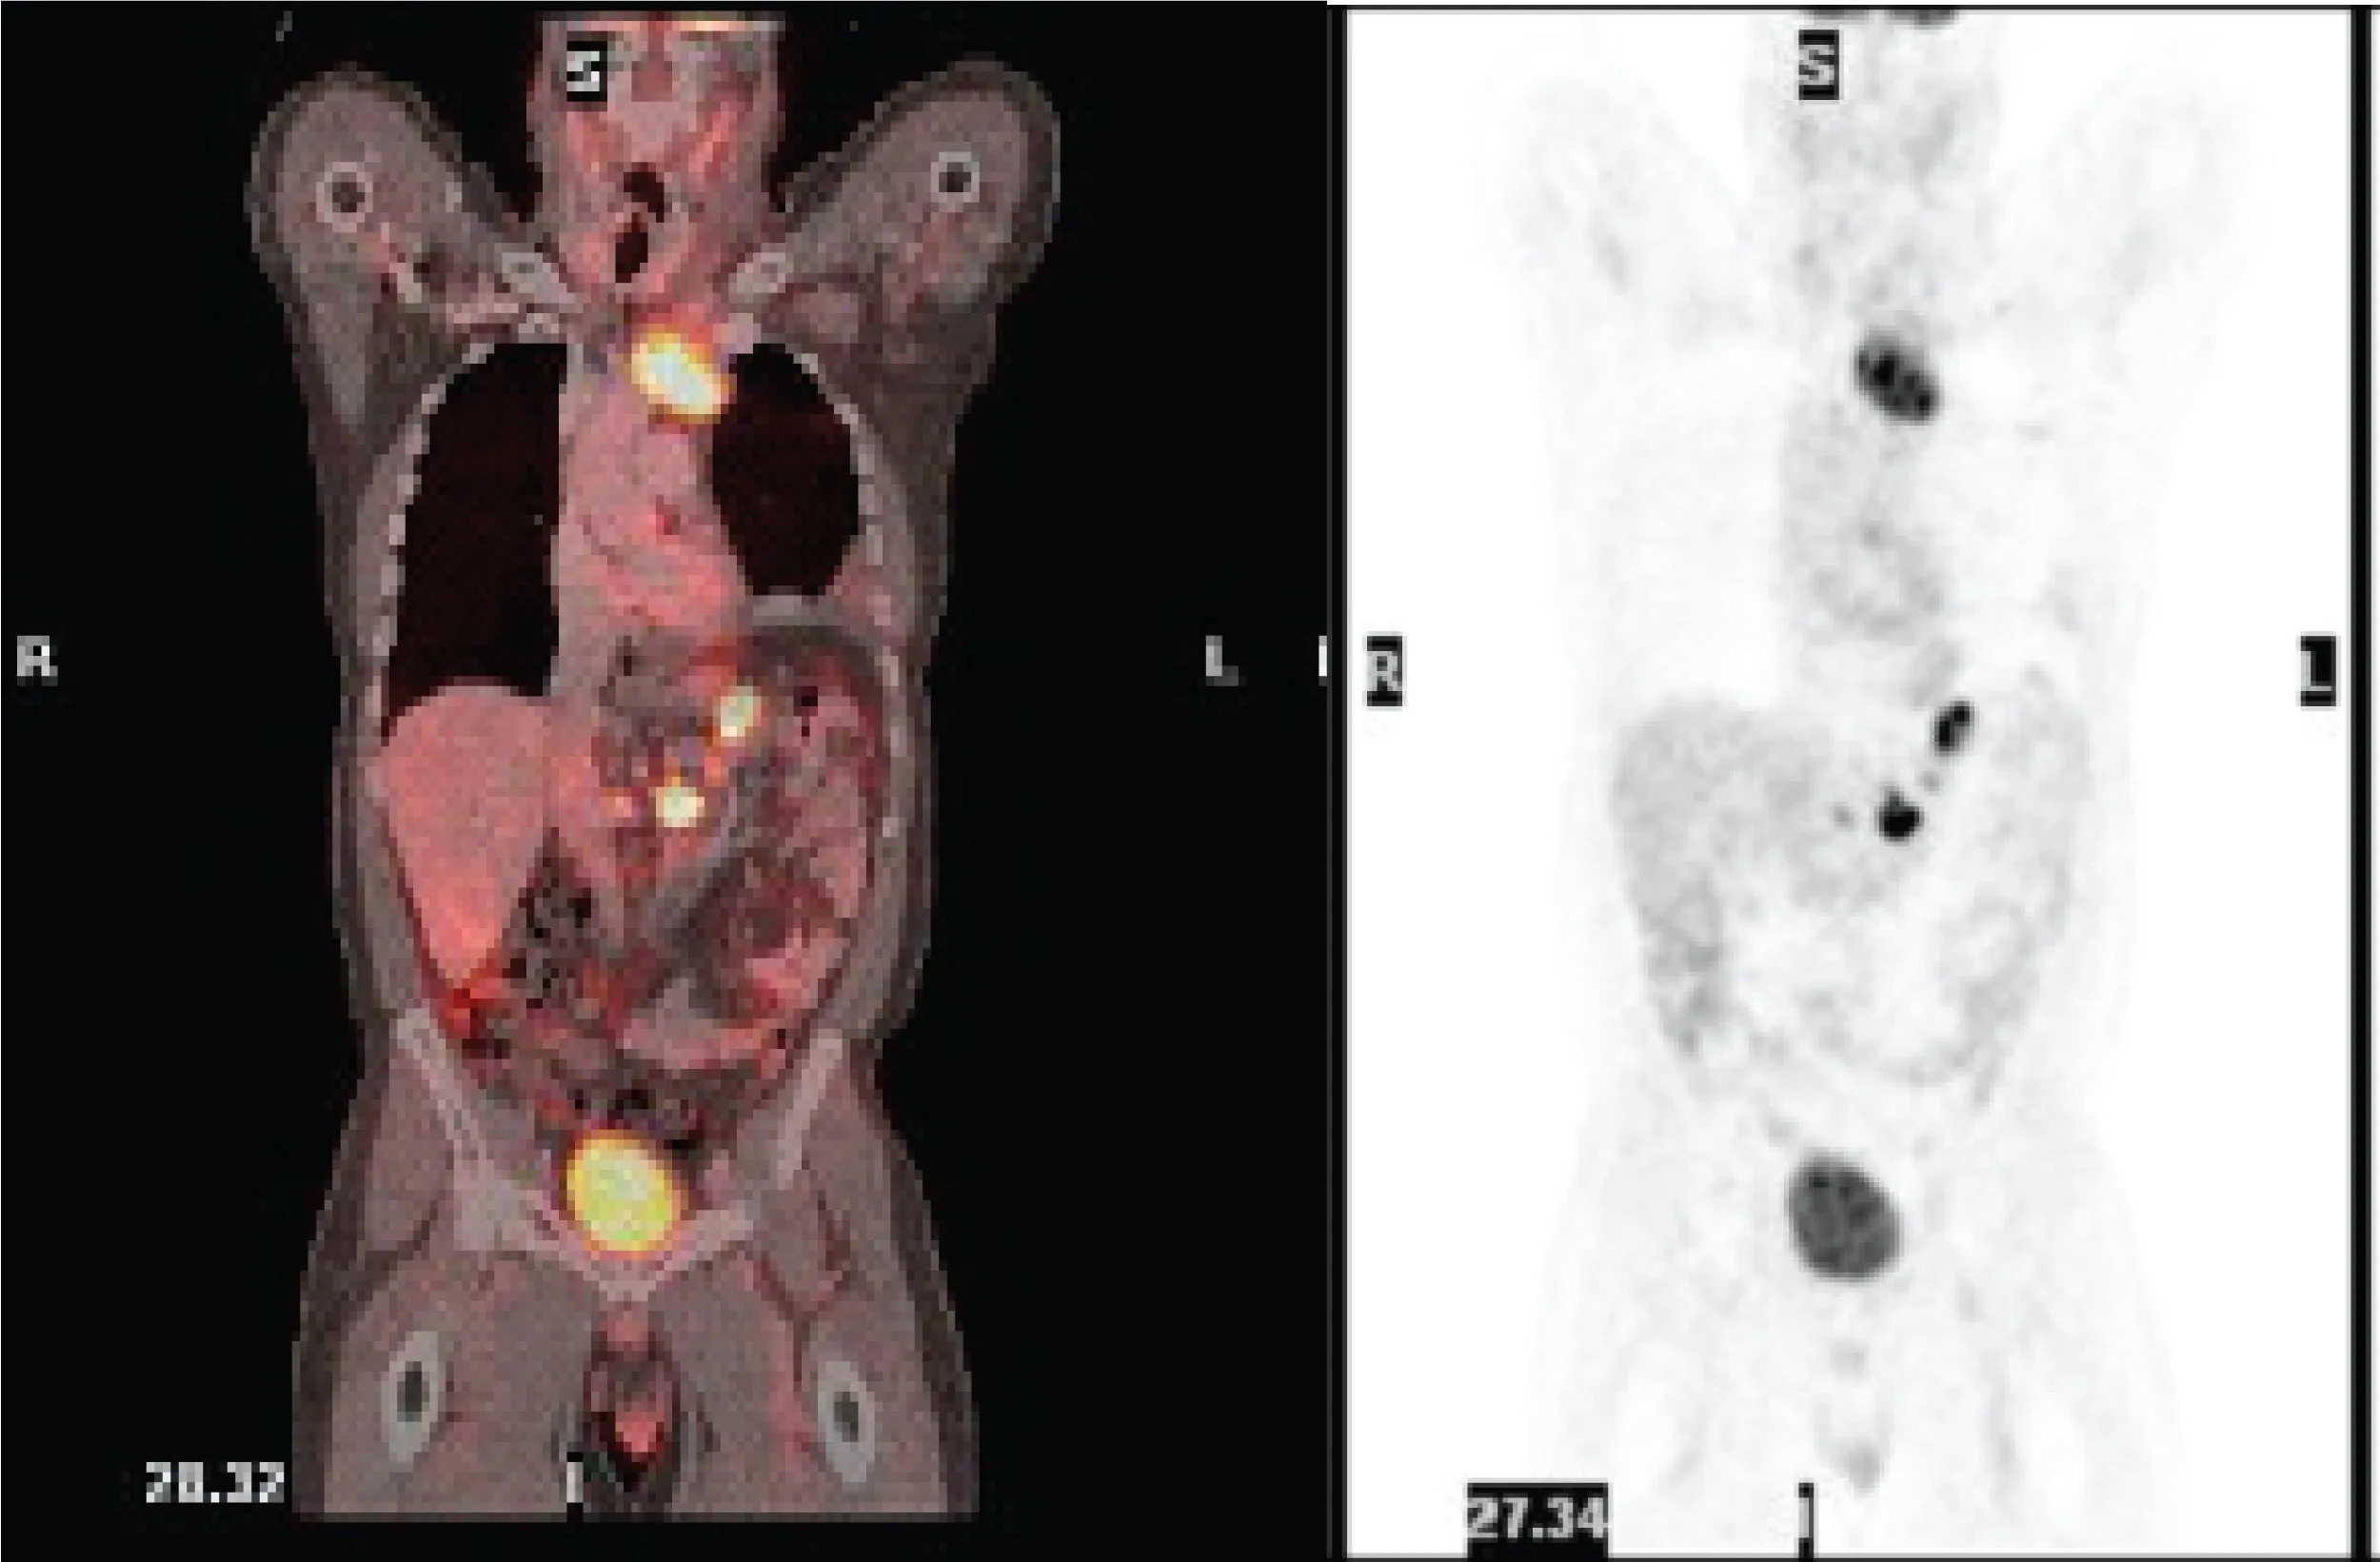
PET-CT demonstrates uptake in mediastinal mass, and two foci close to proximal small intestine.
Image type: radiology (pet)